Question: I have a web page with button onclick on that button a screenshot of this page should be taken and downloaded with (.jpg) extension.
to do that I use the following code:
'''
$("#Finish").on('click', function () {
// take a screenshot and save it.
html2canvas(element, {
onrendered: function (canvas) {
$("#previewImage").append(canvas);
getCanvas = canvas;
DownloadImage();
}
});
});
function DownloadImage() {
var imageData = getCanvas.toDataURL("image/png");
var newData = imageData.replace(/^data:image\/png/, "data:application/octet-stream");
window.open(newData);
}
'''
when i click the button:

As you see I have image with "download" Name without any extension.
I need to download the image with specific name and extension for example "myImage.jpg"
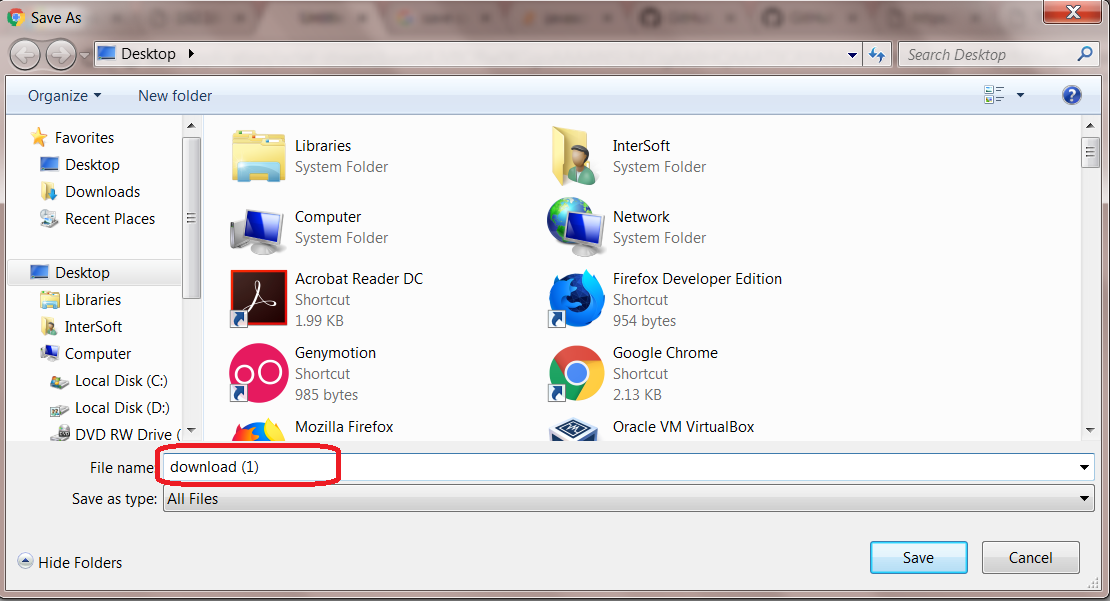
Answer: If you can change the button into a '<a>' tag, you should be able to use the download attribute.
'''
$('#image-link').attr('href', 'data:image/png;base64,<data>").attr('download', 'filename.png');
'''
Haven't played around with it too much myself but it is said to work in Firefox, Chrome and Edge: <URL>